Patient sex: F
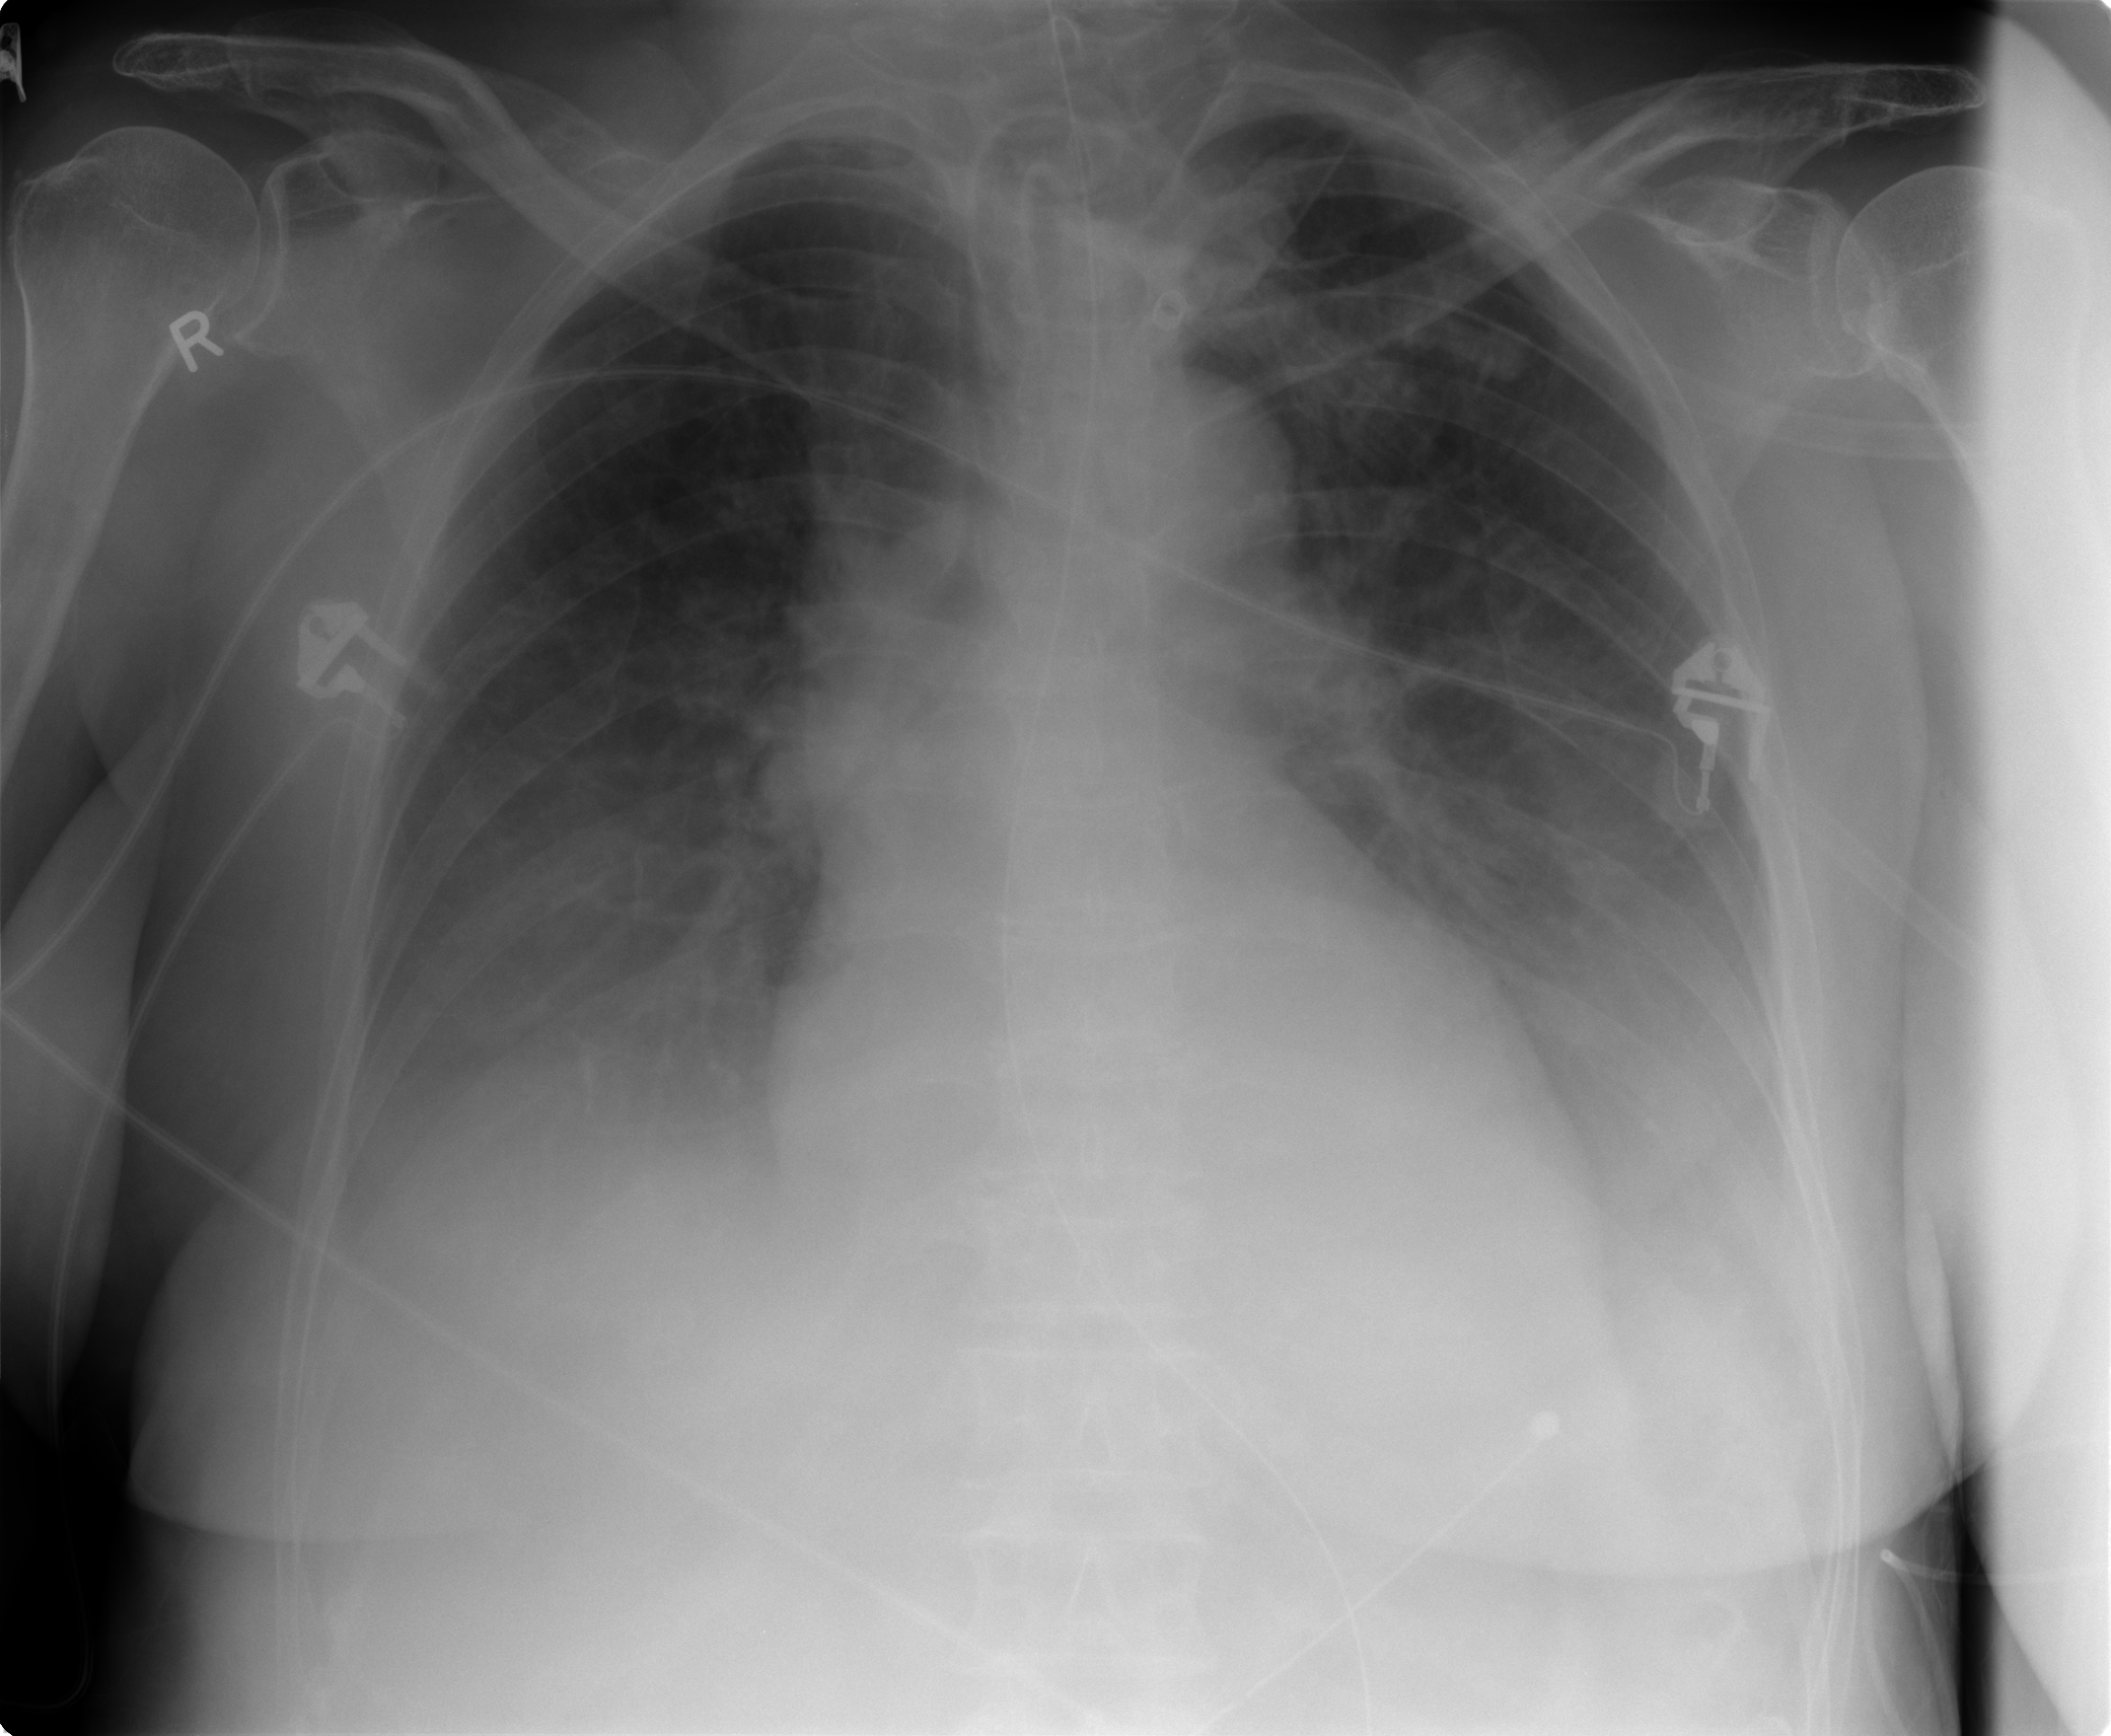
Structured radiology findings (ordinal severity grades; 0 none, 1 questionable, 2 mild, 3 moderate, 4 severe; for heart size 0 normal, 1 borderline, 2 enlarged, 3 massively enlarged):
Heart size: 2
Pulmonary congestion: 1
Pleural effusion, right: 2
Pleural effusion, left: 2
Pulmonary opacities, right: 0
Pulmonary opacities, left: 0
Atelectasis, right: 2
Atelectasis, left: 2